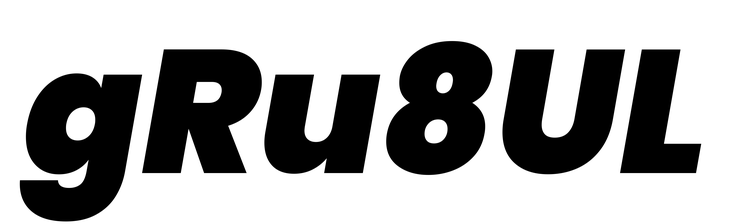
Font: Poppins-BlackItalic